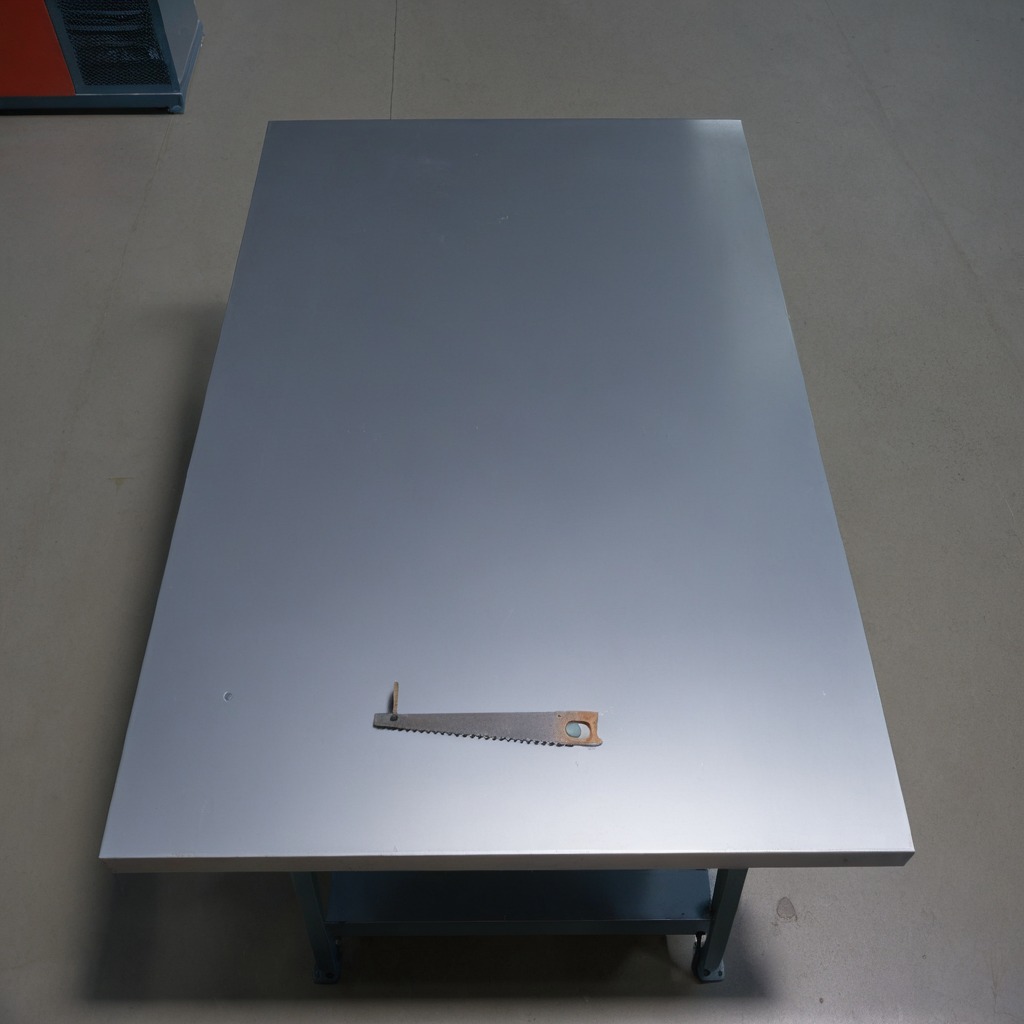
A metal saw is lying on the tabletop.